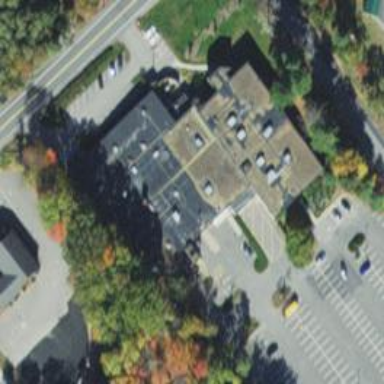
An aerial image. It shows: Post office.